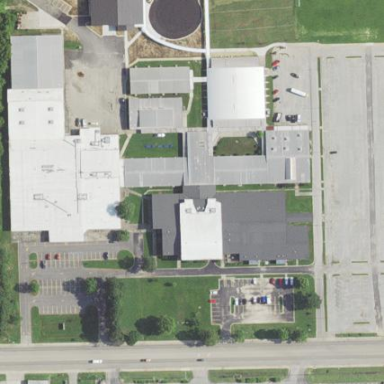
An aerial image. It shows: School building.